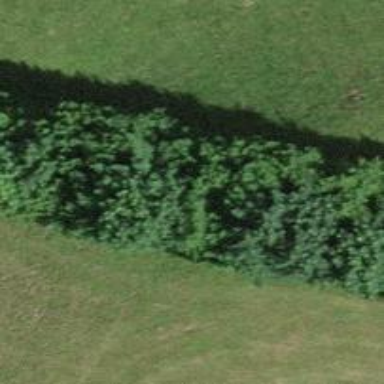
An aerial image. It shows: Hedge acting as barrier.